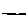
Label: line